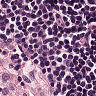
Metastatic tissue present: no